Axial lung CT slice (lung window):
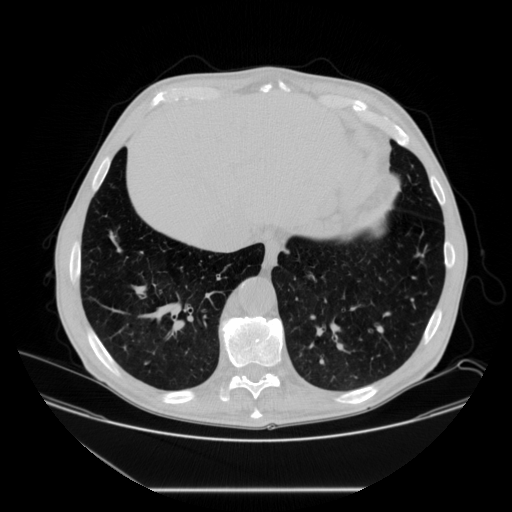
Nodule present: no